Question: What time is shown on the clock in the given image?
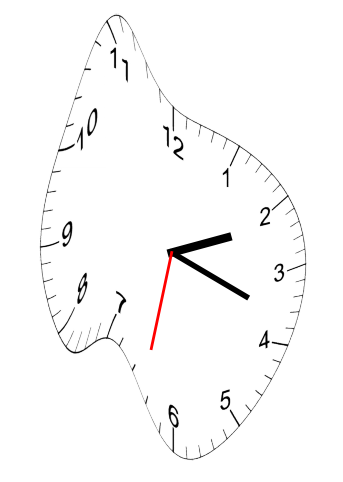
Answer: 02:18:32